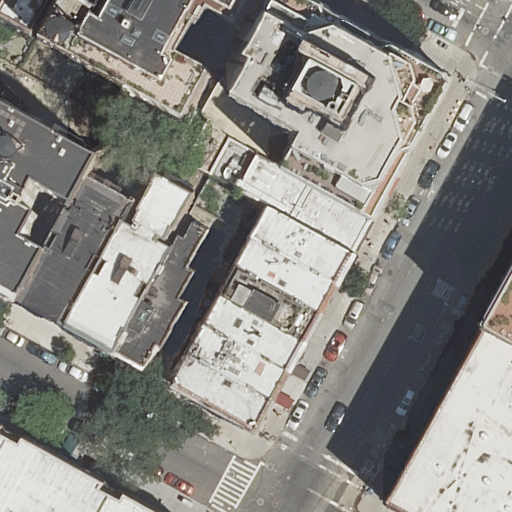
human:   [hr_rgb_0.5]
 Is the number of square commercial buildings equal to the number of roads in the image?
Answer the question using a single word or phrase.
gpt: no

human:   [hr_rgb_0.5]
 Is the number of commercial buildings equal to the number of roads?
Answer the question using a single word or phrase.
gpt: no

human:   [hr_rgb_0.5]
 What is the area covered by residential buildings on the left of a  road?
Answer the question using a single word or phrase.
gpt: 3240m2

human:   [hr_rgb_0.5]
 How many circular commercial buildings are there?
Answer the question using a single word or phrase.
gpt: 0

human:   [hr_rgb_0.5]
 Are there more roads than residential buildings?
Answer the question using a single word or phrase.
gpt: no

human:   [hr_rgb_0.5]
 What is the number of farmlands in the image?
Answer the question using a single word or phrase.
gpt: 0

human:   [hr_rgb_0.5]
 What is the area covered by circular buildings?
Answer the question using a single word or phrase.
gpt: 0m2

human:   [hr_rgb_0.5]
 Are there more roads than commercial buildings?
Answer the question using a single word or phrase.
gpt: yes

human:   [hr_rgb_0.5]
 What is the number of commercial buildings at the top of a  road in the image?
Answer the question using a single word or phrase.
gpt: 0

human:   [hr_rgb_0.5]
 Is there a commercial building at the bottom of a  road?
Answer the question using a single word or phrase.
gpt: no

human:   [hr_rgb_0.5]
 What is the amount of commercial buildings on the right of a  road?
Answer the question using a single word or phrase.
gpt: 0

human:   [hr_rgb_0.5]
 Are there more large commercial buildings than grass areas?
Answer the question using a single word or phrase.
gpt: no

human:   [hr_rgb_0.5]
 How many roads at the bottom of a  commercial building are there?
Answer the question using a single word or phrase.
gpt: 0

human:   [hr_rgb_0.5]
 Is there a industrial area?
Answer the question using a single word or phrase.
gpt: no

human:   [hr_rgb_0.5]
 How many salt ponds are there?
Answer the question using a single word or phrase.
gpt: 0

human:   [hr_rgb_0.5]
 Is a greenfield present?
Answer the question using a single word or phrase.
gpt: no

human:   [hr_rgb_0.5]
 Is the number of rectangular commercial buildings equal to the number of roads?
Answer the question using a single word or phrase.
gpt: no

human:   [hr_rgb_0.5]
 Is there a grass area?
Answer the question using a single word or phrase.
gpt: no

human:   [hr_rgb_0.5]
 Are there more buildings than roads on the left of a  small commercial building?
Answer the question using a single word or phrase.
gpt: yes

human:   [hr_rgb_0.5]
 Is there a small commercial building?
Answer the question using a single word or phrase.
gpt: no

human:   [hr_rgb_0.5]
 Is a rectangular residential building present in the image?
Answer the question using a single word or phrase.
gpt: yes

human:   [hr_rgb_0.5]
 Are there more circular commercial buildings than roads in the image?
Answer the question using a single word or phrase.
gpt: no

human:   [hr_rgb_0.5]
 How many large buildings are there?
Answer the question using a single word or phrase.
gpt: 2

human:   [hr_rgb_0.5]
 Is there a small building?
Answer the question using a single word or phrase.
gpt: yes

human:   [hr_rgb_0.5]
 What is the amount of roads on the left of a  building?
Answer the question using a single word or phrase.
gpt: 3

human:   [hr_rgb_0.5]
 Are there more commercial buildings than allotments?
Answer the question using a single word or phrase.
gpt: no

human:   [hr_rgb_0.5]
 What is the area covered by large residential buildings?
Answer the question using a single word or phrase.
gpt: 2309m2

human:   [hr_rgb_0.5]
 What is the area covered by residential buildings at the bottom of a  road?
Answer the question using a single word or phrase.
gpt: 4820m2

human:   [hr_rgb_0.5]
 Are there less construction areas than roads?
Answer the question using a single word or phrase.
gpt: yes

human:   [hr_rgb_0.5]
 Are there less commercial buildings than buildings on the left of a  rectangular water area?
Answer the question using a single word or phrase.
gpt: no

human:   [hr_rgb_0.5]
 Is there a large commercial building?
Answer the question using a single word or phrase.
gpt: no

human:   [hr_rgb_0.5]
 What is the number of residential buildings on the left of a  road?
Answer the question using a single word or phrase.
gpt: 15

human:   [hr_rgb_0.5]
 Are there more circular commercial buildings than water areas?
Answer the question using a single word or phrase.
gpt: no

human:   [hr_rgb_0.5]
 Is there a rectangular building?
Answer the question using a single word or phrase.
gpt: yes

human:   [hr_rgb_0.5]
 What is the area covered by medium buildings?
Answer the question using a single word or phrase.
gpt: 3227m2

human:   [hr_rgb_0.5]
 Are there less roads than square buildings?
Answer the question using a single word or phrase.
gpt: no